Question: I'm not sure if I have worded this question properly I will explain what I am trying to acheieve further.
I am looking to create a graphical representation of an existing database showing table relationships Key relationships etc.
I have seen posts around the internet that suggest you can just go; New > Database Diagram. But I have seen nothing to this effect in Management Studio
Something similar to this:

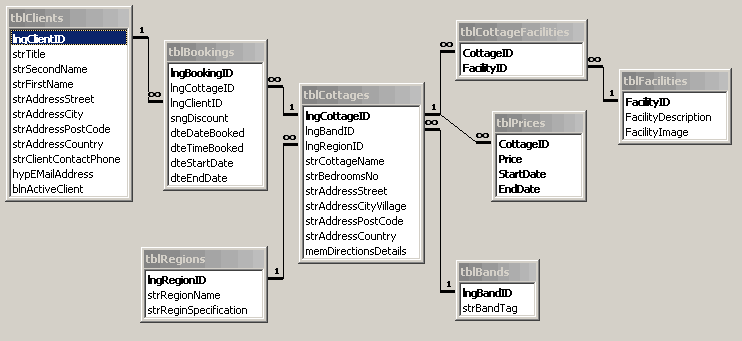
Answer: You first need to install the Diagram Support objects. Then you all you expand the database out and right click the Database Diagram folder